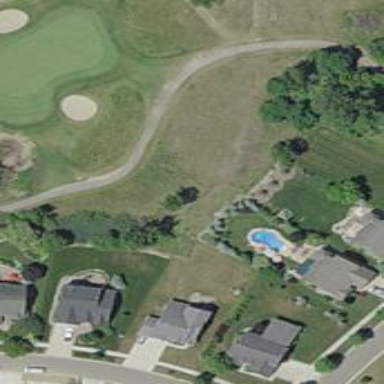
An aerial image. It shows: Area with grass used as rough in golf course.